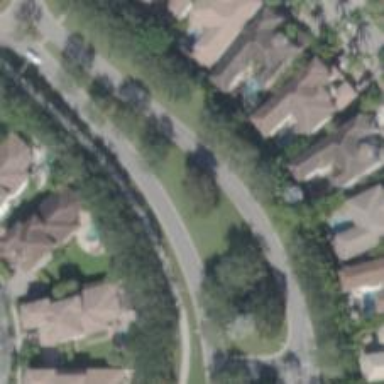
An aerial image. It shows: Residential road.